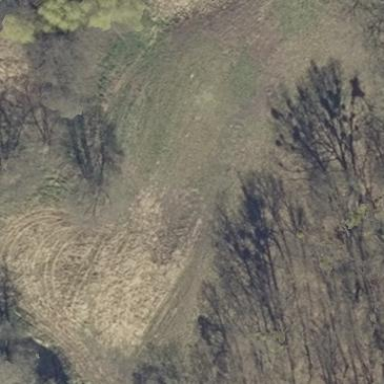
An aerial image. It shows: Beautiful meadow.